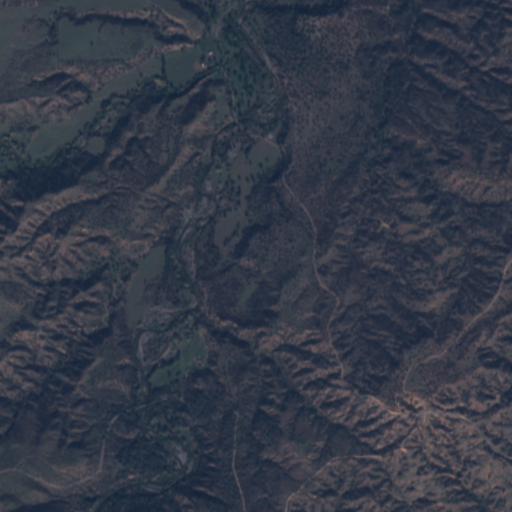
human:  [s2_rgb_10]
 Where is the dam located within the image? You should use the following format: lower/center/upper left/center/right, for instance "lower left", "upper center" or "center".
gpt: The dam is located in the lower right of the image.
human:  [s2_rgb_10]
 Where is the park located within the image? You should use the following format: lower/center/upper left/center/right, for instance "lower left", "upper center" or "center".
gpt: There is no park in the image.